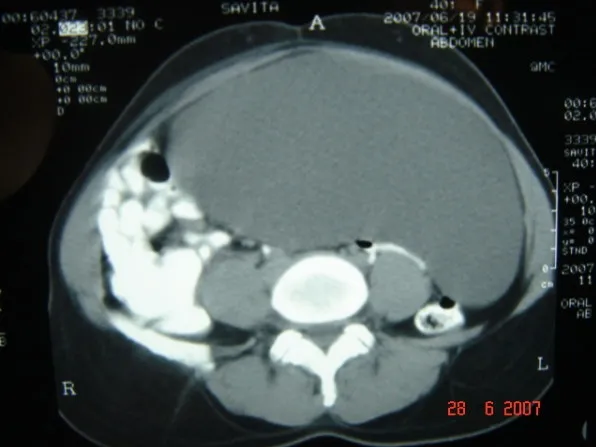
CECT scan showing huge intra-peritoneal cyst.
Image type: radiology (ct)